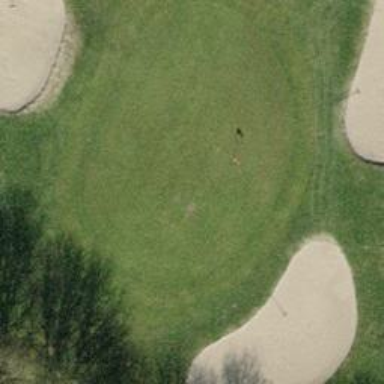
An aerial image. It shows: Golf bunker filled with sandy terrain.